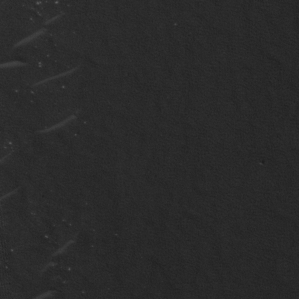
Label: non_frost